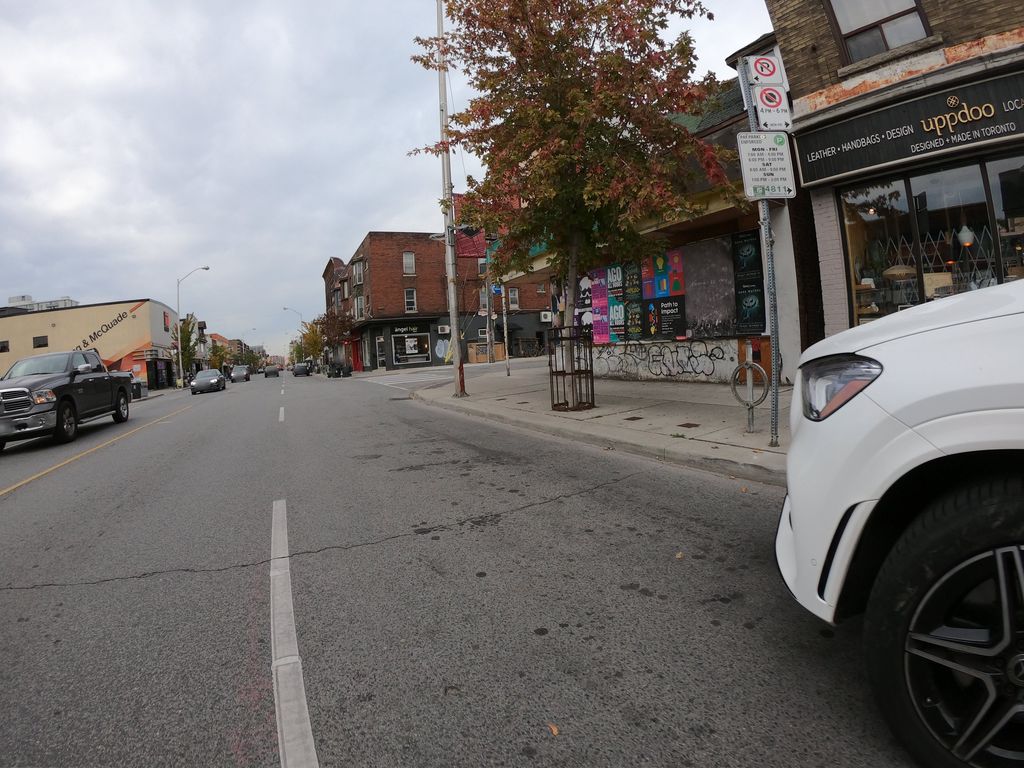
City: toronto